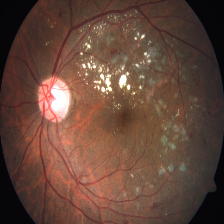
Diabetic retinopathy grade: Severe